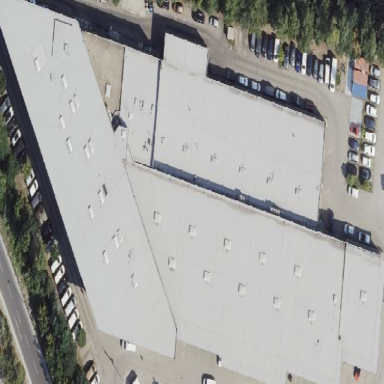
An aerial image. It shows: Retail building with car shop.